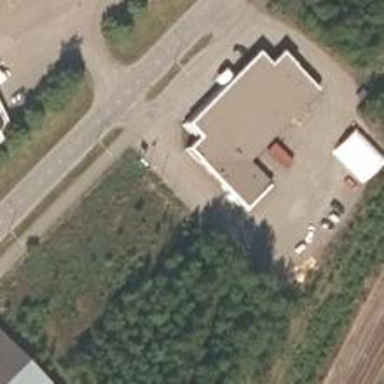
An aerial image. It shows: Flat roof retail building.